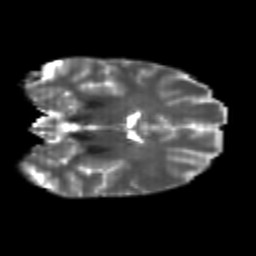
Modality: T2w
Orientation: coronal
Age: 24
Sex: female
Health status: healthy
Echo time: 0.074 s